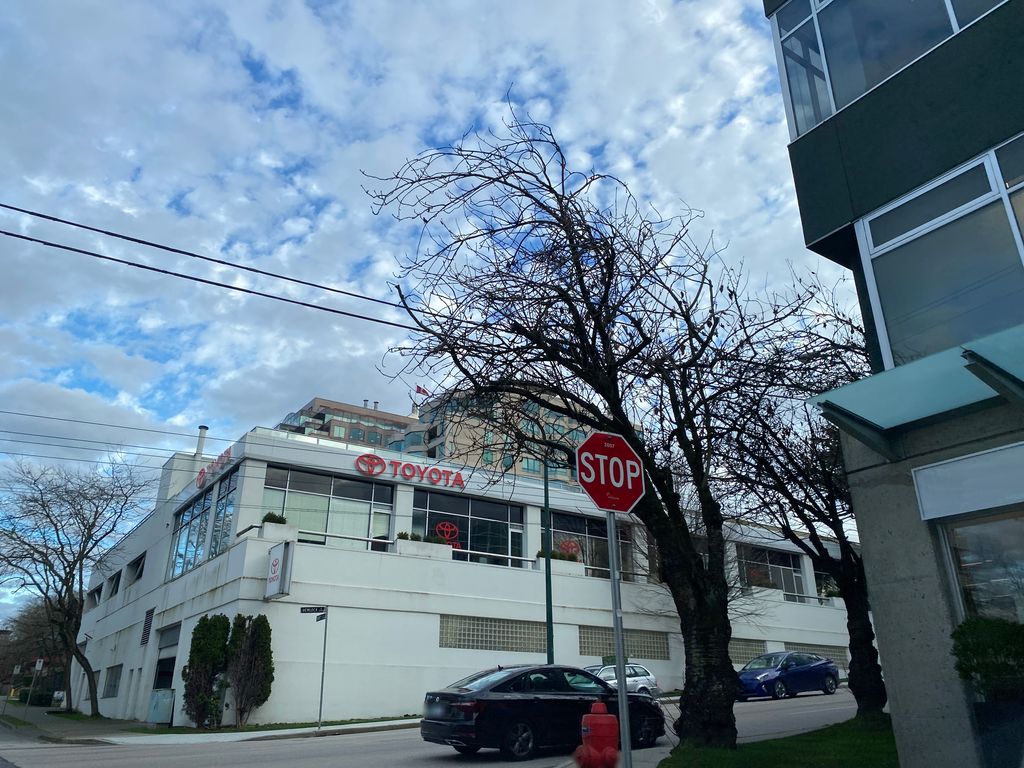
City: vancouver